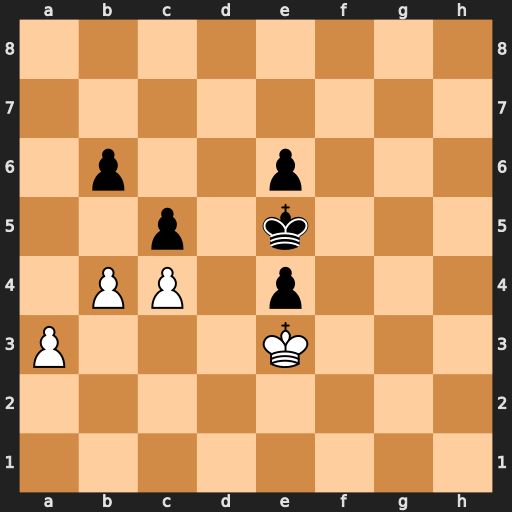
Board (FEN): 8/8/1p2p3/2p1k3/1PP1p3/P3K3/8/8
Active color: w
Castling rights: -
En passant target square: -
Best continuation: bxc5 bxc5 a4